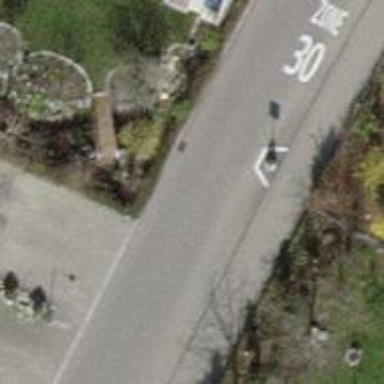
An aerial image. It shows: Traffic calming feature called choker.